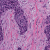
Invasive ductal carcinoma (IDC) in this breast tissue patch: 1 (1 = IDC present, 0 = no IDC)